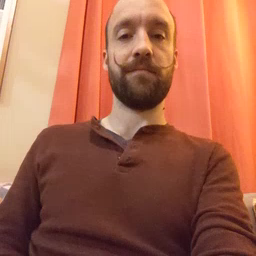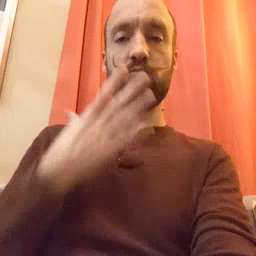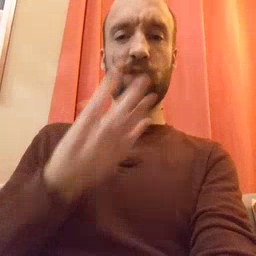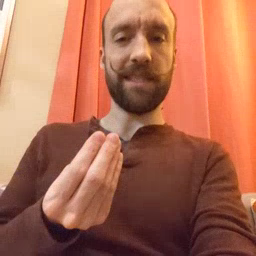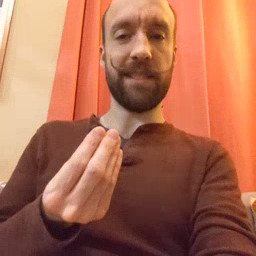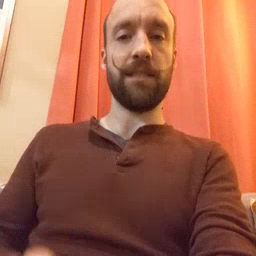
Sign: wet